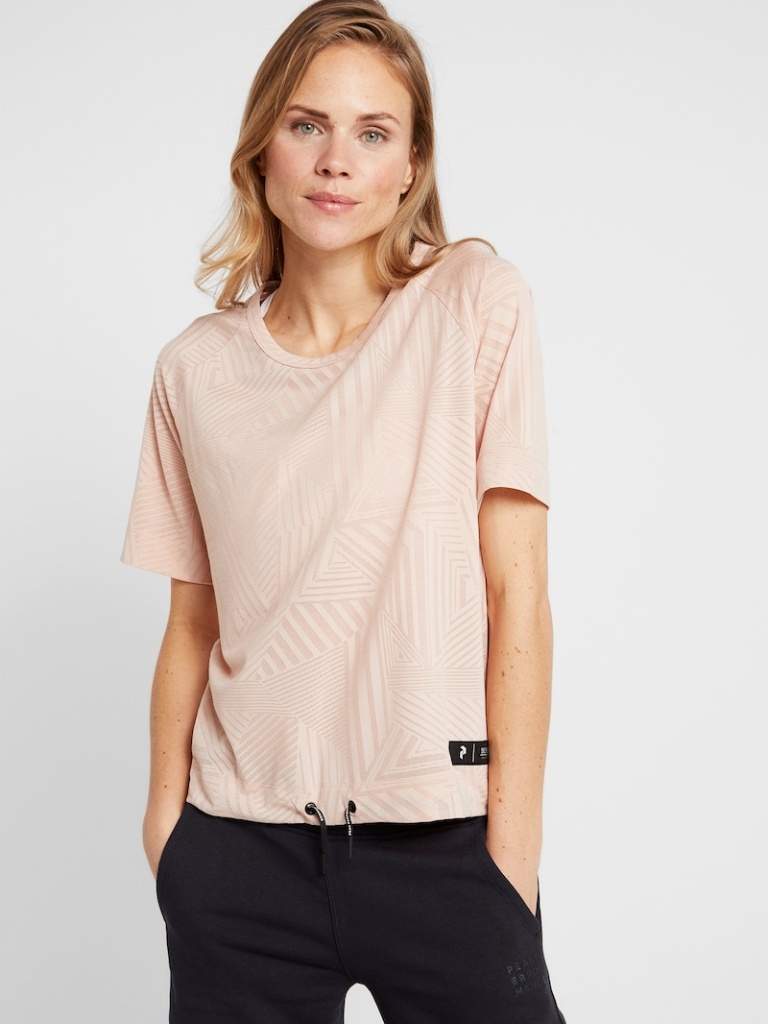
cotton relaxed short sleeve waist length Untucked crew t-shirt